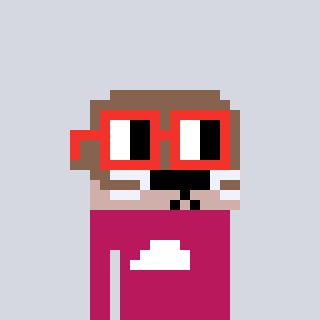
a pixel art character with square red glasses, a otter-shaped head and a darkpink-colored body on a cool background